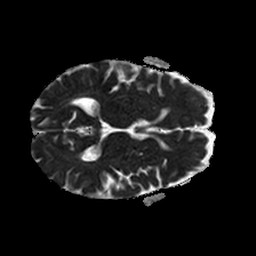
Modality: ADC
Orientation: axial
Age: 72
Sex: male
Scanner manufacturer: philips
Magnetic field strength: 1.5 T
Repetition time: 3.395 s
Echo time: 0.06922 s